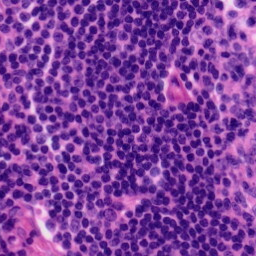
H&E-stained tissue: Tonsil